Question: I have some fields with 'class="required"' which has custom css.
When i submit the form, i see an custom error message which aplies the the css:
'''
$(".required").addClass('required-fields');
'''

Now, when i complete some fields (not all required) and i submit again de form, maybe what i need to see is: in the fields which have data (not empty), should go another css. Like border green or something like that.
Is it possible to do with a 'for' maybe?
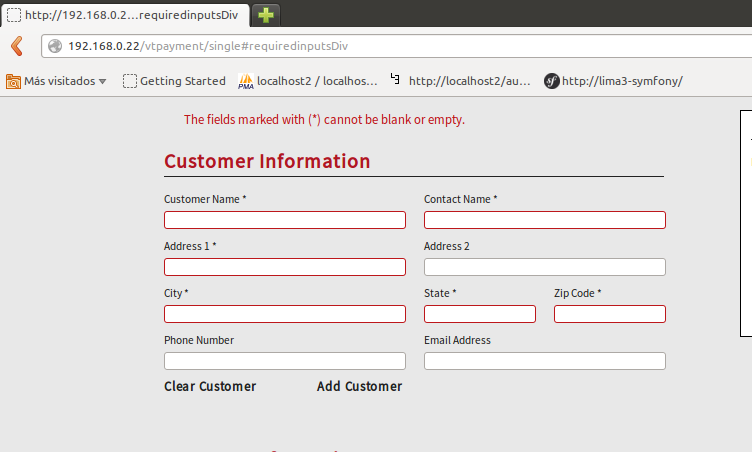
Answer: You could try something like this:
'''
$('.required').removeClass('ok').filter(function(){
return !!$(this).val();
}).addClass('ok');
'''
It filters all required fields with a value and adds class 'ok';
<URL>